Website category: auto
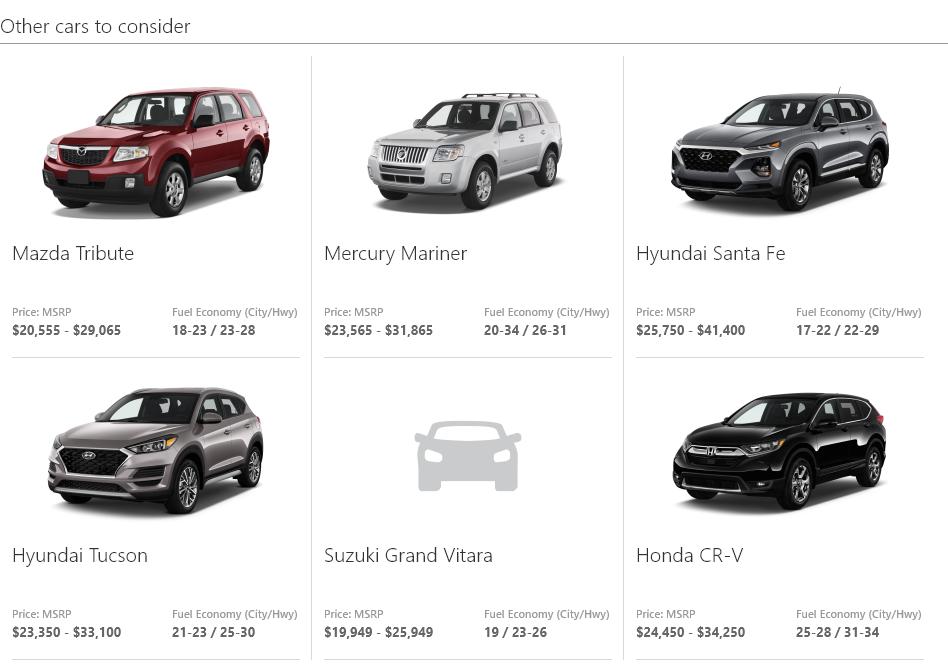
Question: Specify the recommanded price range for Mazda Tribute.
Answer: $20,555 - $29,065

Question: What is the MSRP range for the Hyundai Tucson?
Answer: $23,350 - $33,100

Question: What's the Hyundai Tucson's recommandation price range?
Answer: $23,350 - $33,100

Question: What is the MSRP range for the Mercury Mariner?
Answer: $23,565 - $31,865

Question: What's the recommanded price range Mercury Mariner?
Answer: $23,565 - $31,865

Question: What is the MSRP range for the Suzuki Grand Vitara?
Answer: $19,949 - $25,949

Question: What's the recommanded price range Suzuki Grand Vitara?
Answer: $19,949 - $25,949

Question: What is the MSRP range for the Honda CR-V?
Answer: $24,450 - $34,250

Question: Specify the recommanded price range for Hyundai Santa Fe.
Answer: $25,750 - $41,400

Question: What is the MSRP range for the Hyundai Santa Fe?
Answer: $25,750 - $41,400

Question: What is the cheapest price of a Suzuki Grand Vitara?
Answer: $19,949

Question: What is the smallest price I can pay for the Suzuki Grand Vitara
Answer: $19,949

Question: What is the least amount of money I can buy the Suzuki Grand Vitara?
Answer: $19,949

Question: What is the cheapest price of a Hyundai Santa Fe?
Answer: $25,750

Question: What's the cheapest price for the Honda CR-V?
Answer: $24,450

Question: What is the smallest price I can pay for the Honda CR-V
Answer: $24,450

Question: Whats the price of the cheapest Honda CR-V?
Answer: $24,450

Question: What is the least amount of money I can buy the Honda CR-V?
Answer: $24,450

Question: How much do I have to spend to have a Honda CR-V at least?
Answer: $24,450

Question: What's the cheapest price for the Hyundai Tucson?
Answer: $23,350

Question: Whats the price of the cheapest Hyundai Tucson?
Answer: $23,350

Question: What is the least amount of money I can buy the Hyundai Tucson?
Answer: $23,350

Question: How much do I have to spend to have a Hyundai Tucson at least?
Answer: $23,350

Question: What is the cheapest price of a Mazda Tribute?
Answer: $20,555

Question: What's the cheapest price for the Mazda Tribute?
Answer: $20,555

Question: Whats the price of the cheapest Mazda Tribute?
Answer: $20,555

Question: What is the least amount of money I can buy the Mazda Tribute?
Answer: $20,555

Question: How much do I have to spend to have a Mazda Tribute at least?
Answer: $20,555

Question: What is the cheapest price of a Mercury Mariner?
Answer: $23,565

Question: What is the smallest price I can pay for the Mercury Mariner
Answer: $23,565

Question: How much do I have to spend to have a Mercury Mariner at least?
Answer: $23,565

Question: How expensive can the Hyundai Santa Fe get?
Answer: $41,400

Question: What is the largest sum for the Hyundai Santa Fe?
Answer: $41,400

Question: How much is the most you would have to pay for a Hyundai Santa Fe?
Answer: $41,400

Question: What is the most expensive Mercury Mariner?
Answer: $31,865

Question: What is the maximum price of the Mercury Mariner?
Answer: $31,865

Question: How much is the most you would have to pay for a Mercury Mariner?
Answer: $31,865

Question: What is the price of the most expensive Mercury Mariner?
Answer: $31,865

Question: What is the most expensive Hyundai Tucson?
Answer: $33,100

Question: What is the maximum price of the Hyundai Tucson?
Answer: $33,100

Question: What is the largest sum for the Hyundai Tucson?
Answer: $33,100

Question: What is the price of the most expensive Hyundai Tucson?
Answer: $33,100

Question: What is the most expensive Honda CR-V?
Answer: $34,250

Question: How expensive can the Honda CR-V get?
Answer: $34,250

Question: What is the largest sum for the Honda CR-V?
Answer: $34,250

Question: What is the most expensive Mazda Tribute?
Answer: $29,065

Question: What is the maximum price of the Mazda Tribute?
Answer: $29,065

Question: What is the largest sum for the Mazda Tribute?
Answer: $29,065

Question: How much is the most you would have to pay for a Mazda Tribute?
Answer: $29,065

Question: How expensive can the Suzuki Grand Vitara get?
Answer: $25,949

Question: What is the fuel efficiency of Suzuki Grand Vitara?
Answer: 19 / 23-26

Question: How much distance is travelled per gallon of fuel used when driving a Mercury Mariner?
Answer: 20-34 / 26-31

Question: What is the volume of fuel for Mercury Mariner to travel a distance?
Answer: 20-34 / 26-31

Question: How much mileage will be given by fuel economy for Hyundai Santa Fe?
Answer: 17-22 / 22-29

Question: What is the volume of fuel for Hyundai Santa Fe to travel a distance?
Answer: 17-22 / 22-29

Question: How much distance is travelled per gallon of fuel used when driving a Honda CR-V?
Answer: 25-28 / 31-34

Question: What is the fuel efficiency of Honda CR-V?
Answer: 25-28 / 31-34

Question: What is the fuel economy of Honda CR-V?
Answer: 25-28 / 31-34

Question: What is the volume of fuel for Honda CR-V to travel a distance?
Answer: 25-28 / 31-34

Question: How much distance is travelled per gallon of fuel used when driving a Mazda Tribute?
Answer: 18-23 / 23-28

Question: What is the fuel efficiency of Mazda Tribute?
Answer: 18-23 / 23-28

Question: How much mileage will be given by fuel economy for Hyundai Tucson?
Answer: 21-23 / 25-30

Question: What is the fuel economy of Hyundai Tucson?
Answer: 21-23 / 25-30

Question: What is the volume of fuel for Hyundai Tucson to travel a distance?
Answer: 21-23 / 25-30